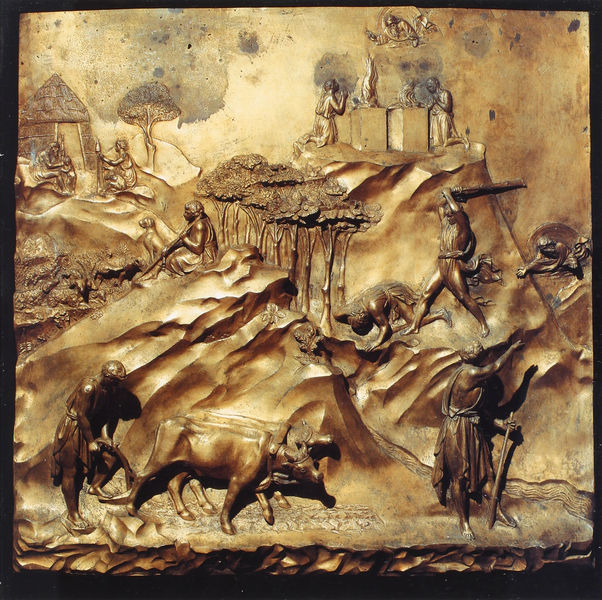
Titel: Paradiestür (Osttür)
Künstler: Lorenzo Ghiberti
Standort: Florenz, Baptisterium (EU - I - Toskana)
Schlagwörter: baum, berg, feuer, gott, kampf, bäume, menschen, frau, haus, hund, tier, tiere, erde, hütte, gold, wald, arbeit, bauern, stock, relief, liegen, acker, arbeiten, berge, kuh, arbeiter, metall, bauer, rinder, flammen, kupfer, schwert, schwerter, knien, strafe, beten, altar, stall, griechenland, opfer, anbeten, ochse, ochsen, pflug, stier, stiere, hirte, hirten, schlagen, szenen, zelt, mühe, kain, menchen, kug, ringer, ackern, abel, matall, bestrafen